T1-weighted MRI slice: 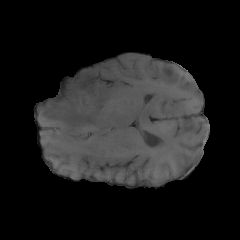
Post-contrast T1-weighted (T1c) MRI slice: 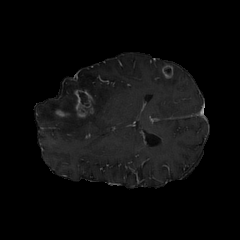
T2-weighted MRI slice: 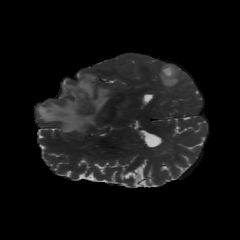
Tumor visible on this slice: yes